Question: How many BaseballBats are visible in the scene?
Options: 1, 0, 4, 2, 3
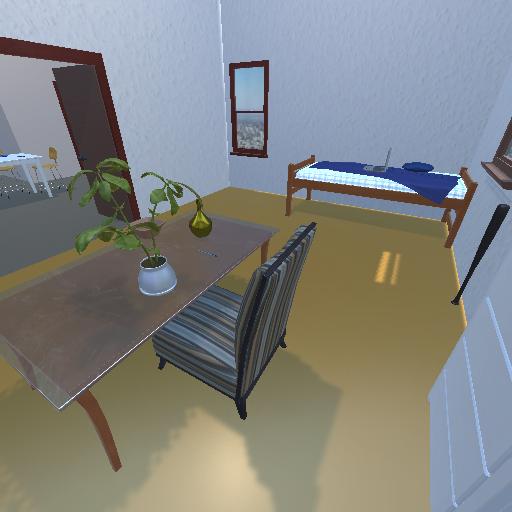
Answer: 1